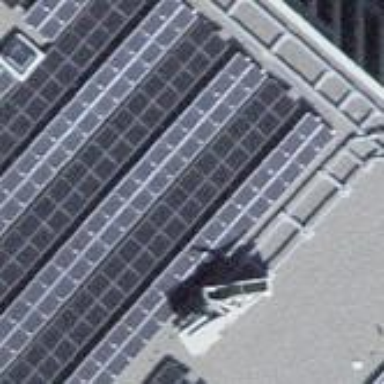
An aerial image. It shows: Solar power generator.